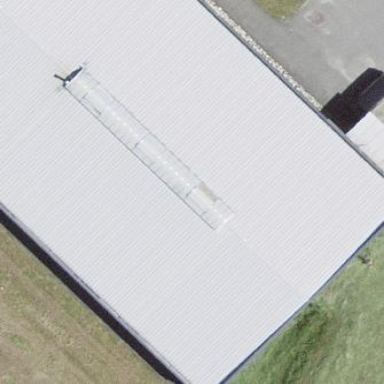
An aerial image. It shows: Commercial building.